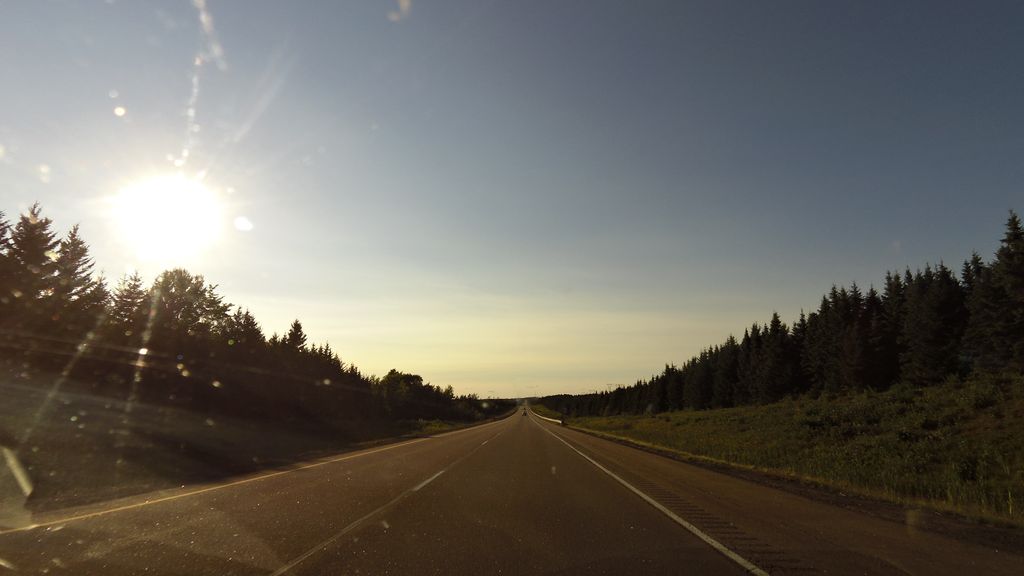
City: charlottetown